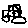
Label: car